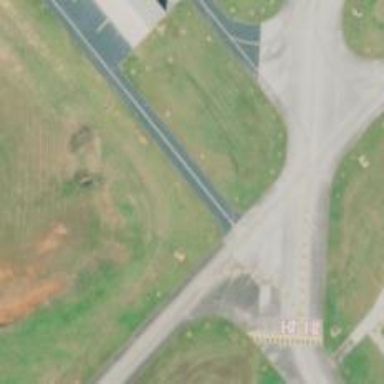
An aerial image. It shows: Image of taxiway at airport.